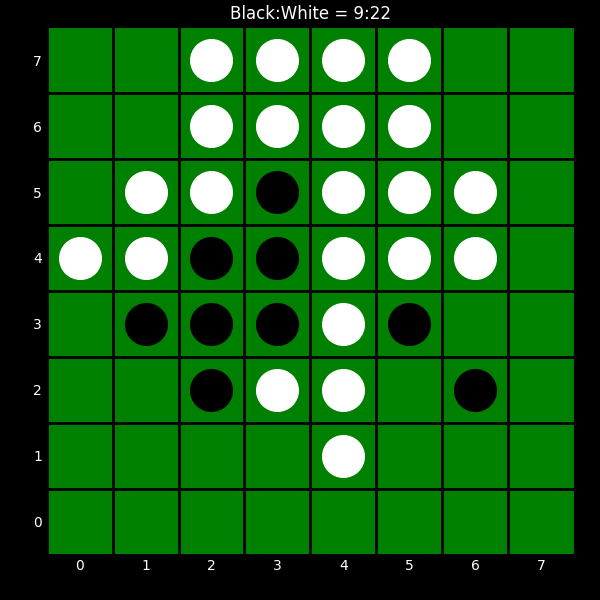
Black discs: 9
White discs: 22